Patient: sex M, age 64
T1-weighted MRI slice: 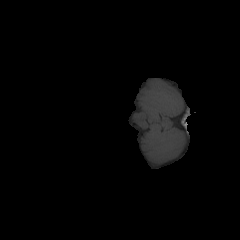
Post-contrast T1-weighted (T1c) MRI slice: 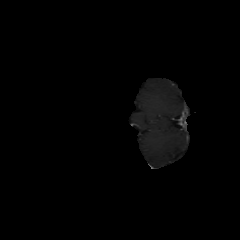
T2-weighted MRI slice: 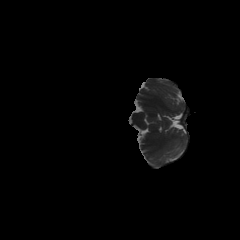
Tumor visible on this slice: no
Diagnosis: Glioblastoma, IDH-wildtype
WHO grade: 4